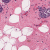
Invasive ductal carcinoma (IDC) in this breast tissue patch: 0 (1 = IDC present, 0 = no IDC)